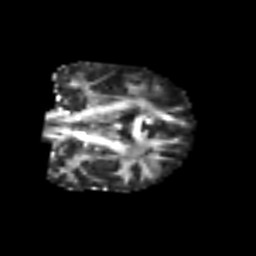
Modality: FA
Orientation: coronal
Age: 49
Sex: male
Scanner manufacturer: siemens
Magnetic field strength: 3 T
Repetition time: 6.1 s
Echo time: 0.101 s